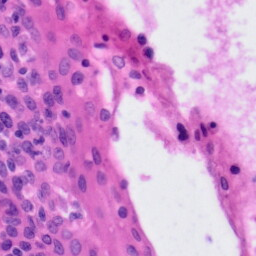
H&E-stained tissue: Tonsil